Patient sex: F
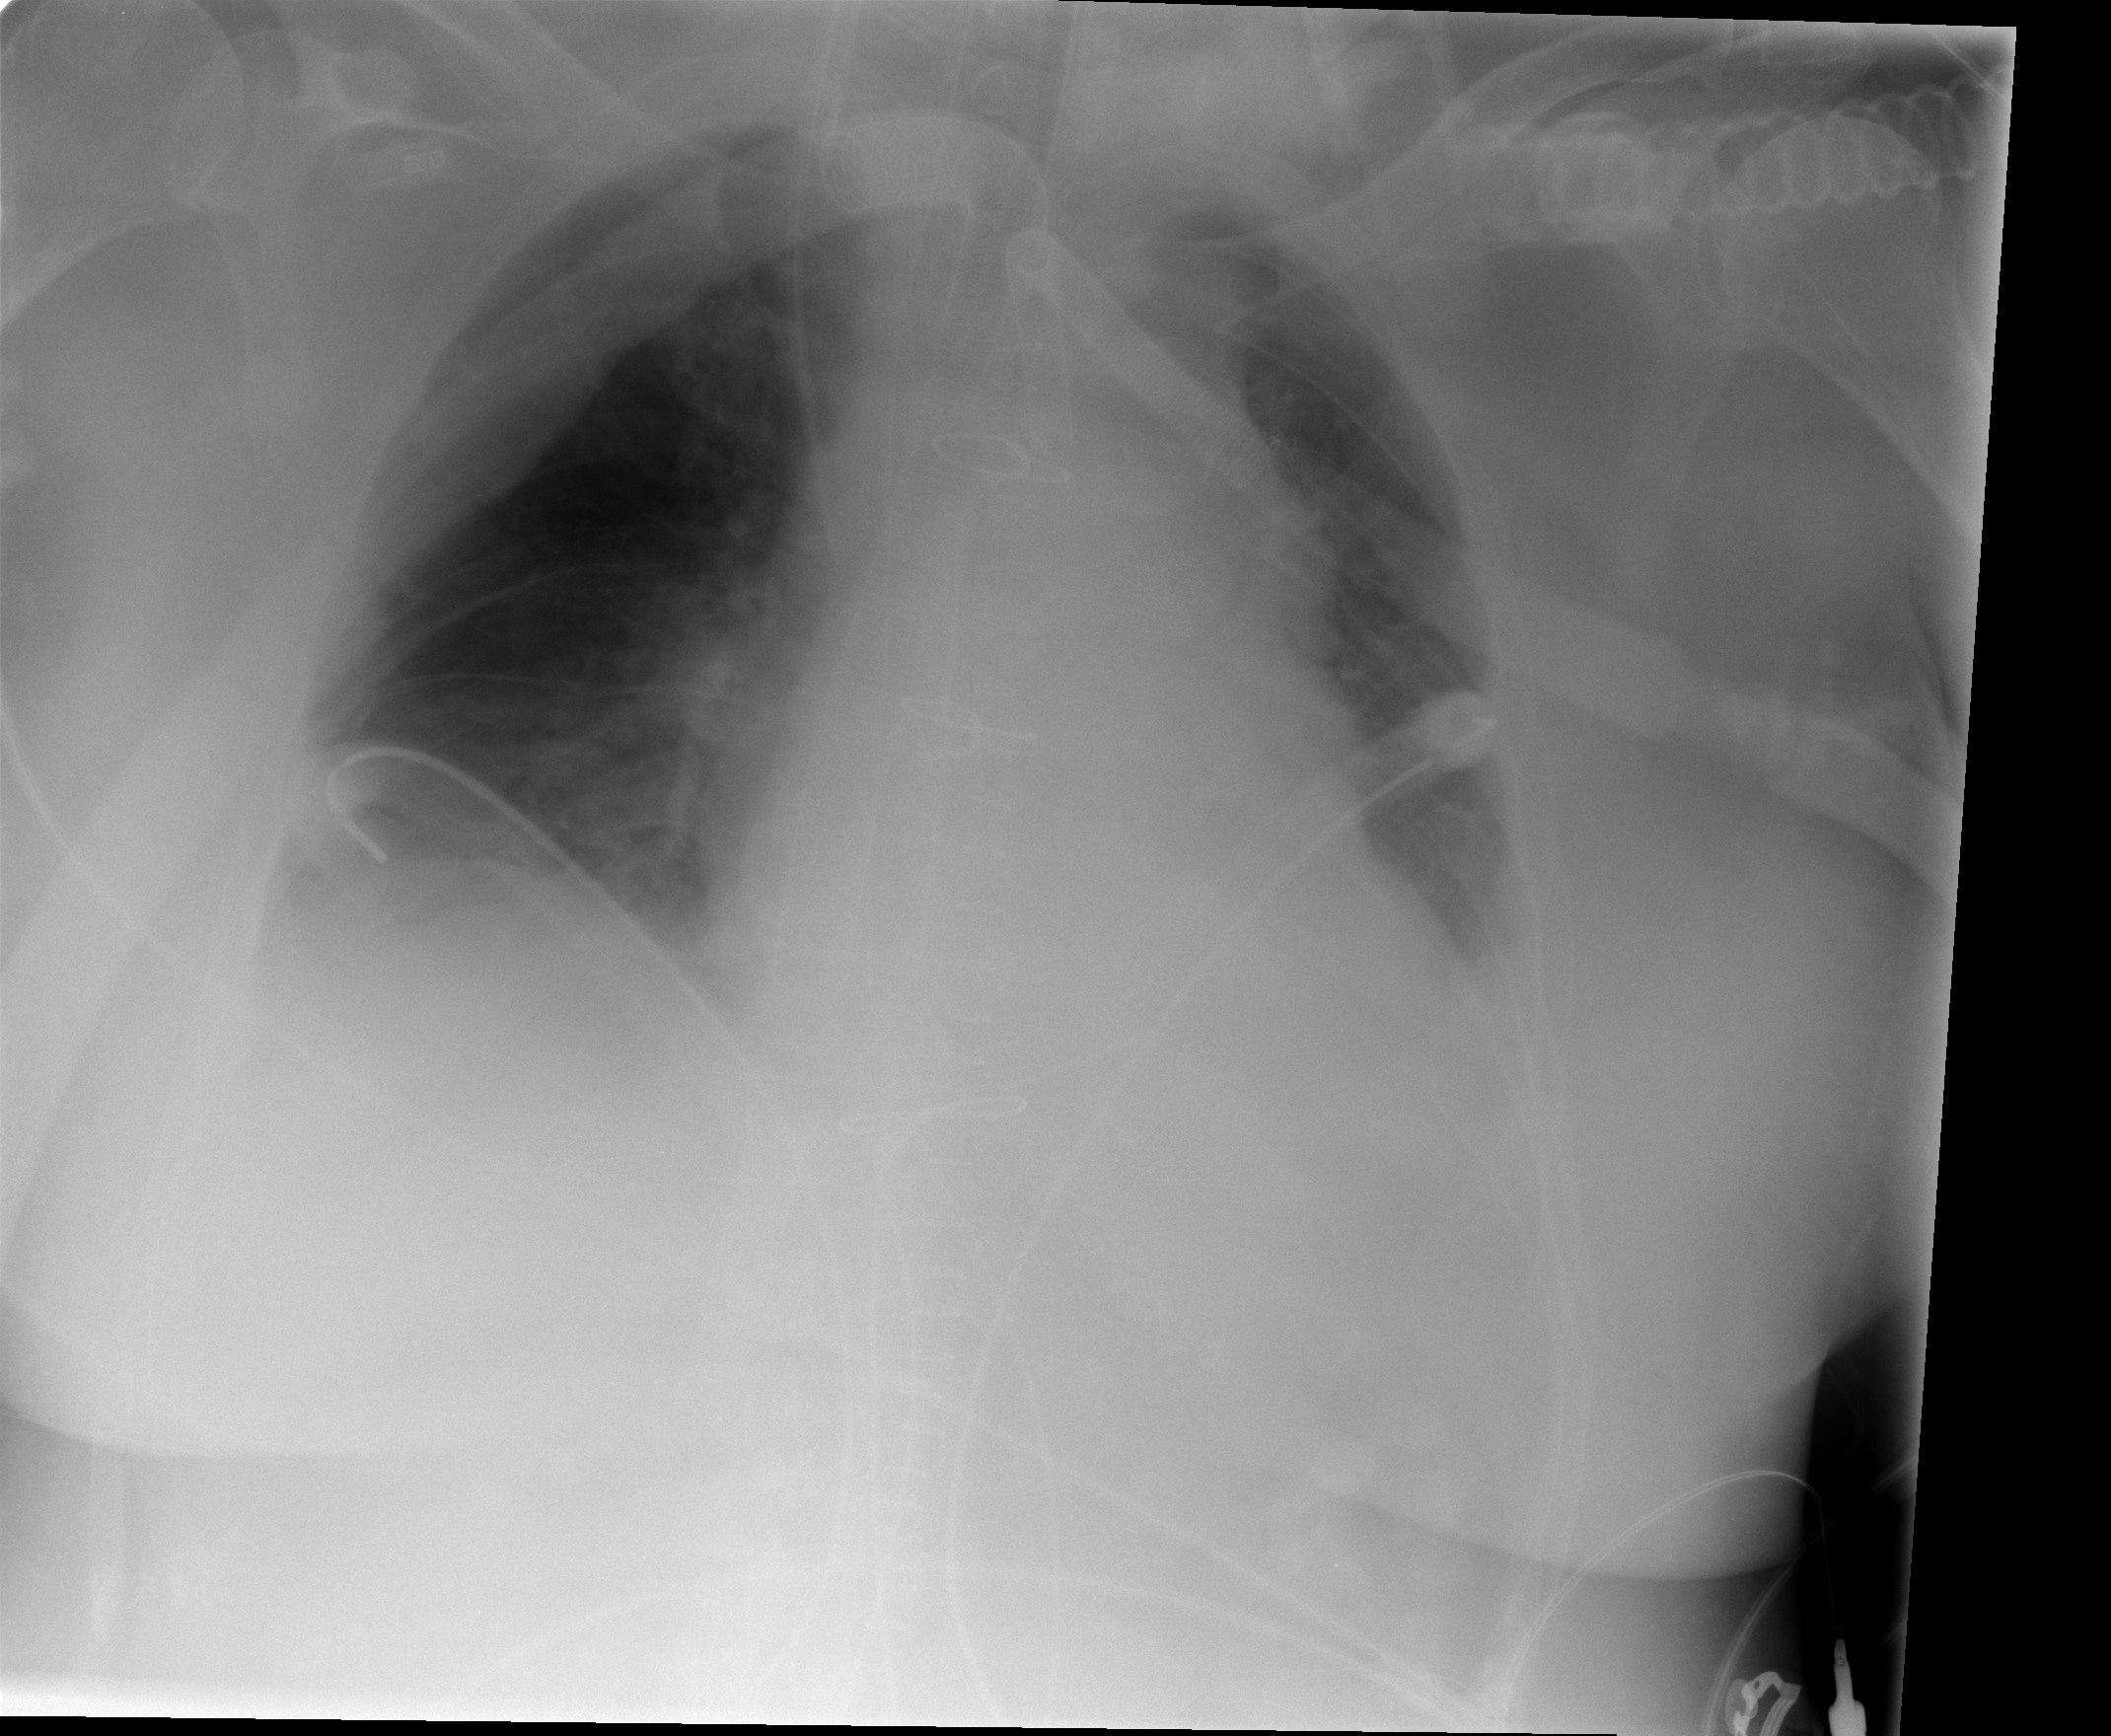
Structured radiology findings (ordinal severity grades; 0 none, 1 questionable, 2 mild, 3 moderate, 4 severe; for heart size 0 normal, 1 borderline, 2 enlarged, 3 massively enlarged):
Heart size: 0
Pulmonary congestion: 2
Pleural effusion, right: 0
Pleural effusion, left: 0
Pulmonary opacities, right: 2
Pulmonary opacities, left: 1
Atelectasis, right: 2
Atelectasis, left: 2